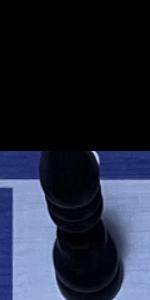
Label: Bishop_Black